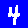
Digit: 4